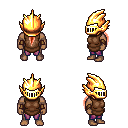
a pixel art fantasy rpg character, male body template, human, dark skin, brown tunic, magenta pants, red ponytail hairstyle, gold helm, cloth bracers, four views (front, back, left, right), 2x2 character sprite sheet, small pixel art, hard edges, no anti-aliasing